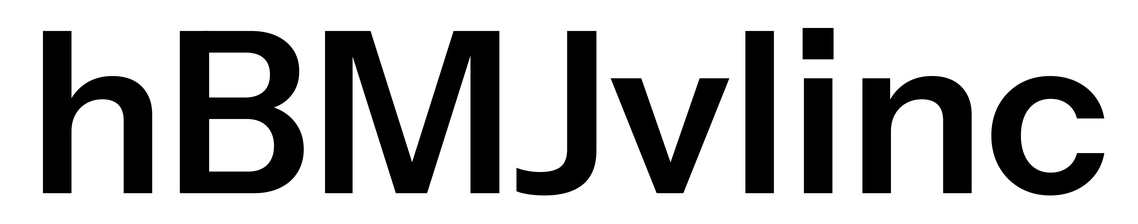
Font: InstrumentSans_SemiBold